Question: I create the jqgrid with checkbox in a row like,
'''
{
name: 'Confirm', index: 'Confirm', width: 100, sortable: false,
formatter: function (rownum, cellvalue, options, rowObject) {
return "<input type='checkbox' id='check' />";
}
},
'''
my grid like,
I need to check or uncheck based on the last column value.
If the Value is Confirm means i need to check the checkbox.
If the last column value is Notconfirmed means i need to uncheck the checkbox
Note:I load the grid value get from JSON
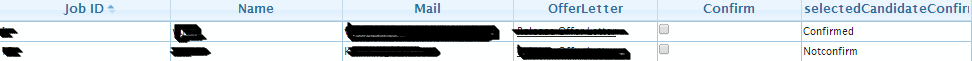
Answer: Try this:
'''
$('tr td:last-child').each(function(){
if($(this).text()=="Confirmed")
$(this).prev().find('input').prop('checked', true);
else
$(this).prev().find('input').prop('checked', false);
});
'''